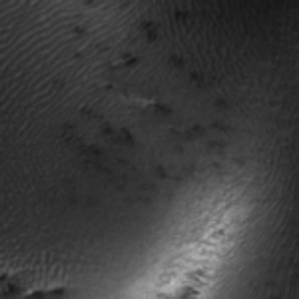
Label: frost